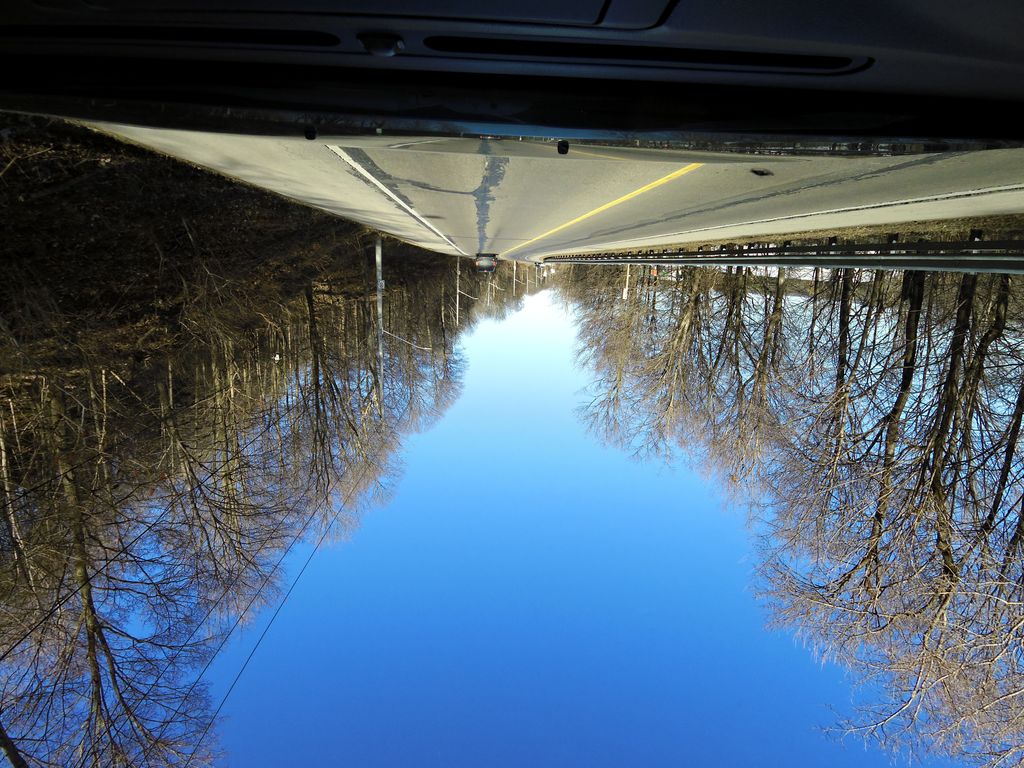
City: hamilton